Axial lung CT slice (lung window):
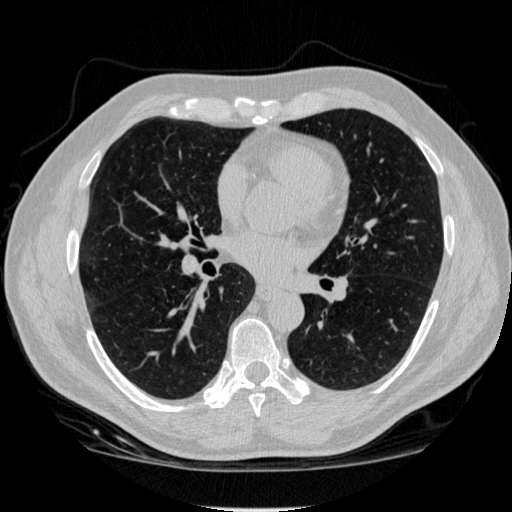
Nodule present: no